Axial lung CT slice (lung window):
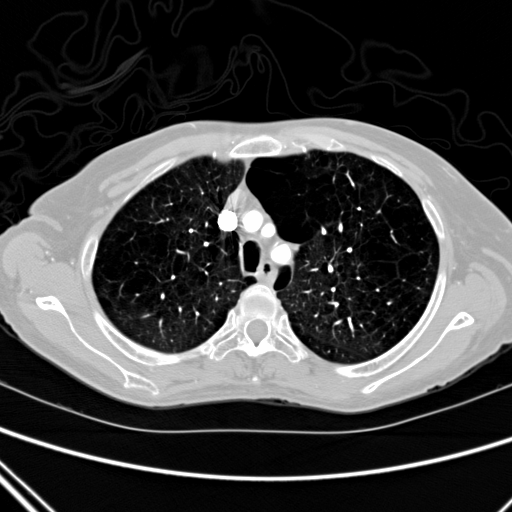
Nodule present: no